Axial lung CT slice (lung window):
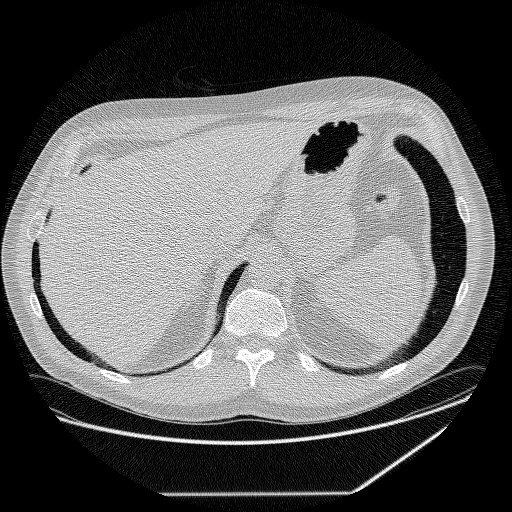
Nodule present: no